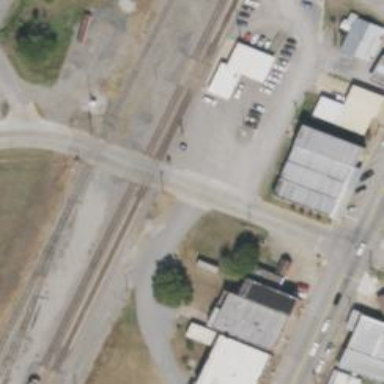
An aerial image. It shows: Railway level crossing.